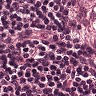
Metastatic tissue present: no